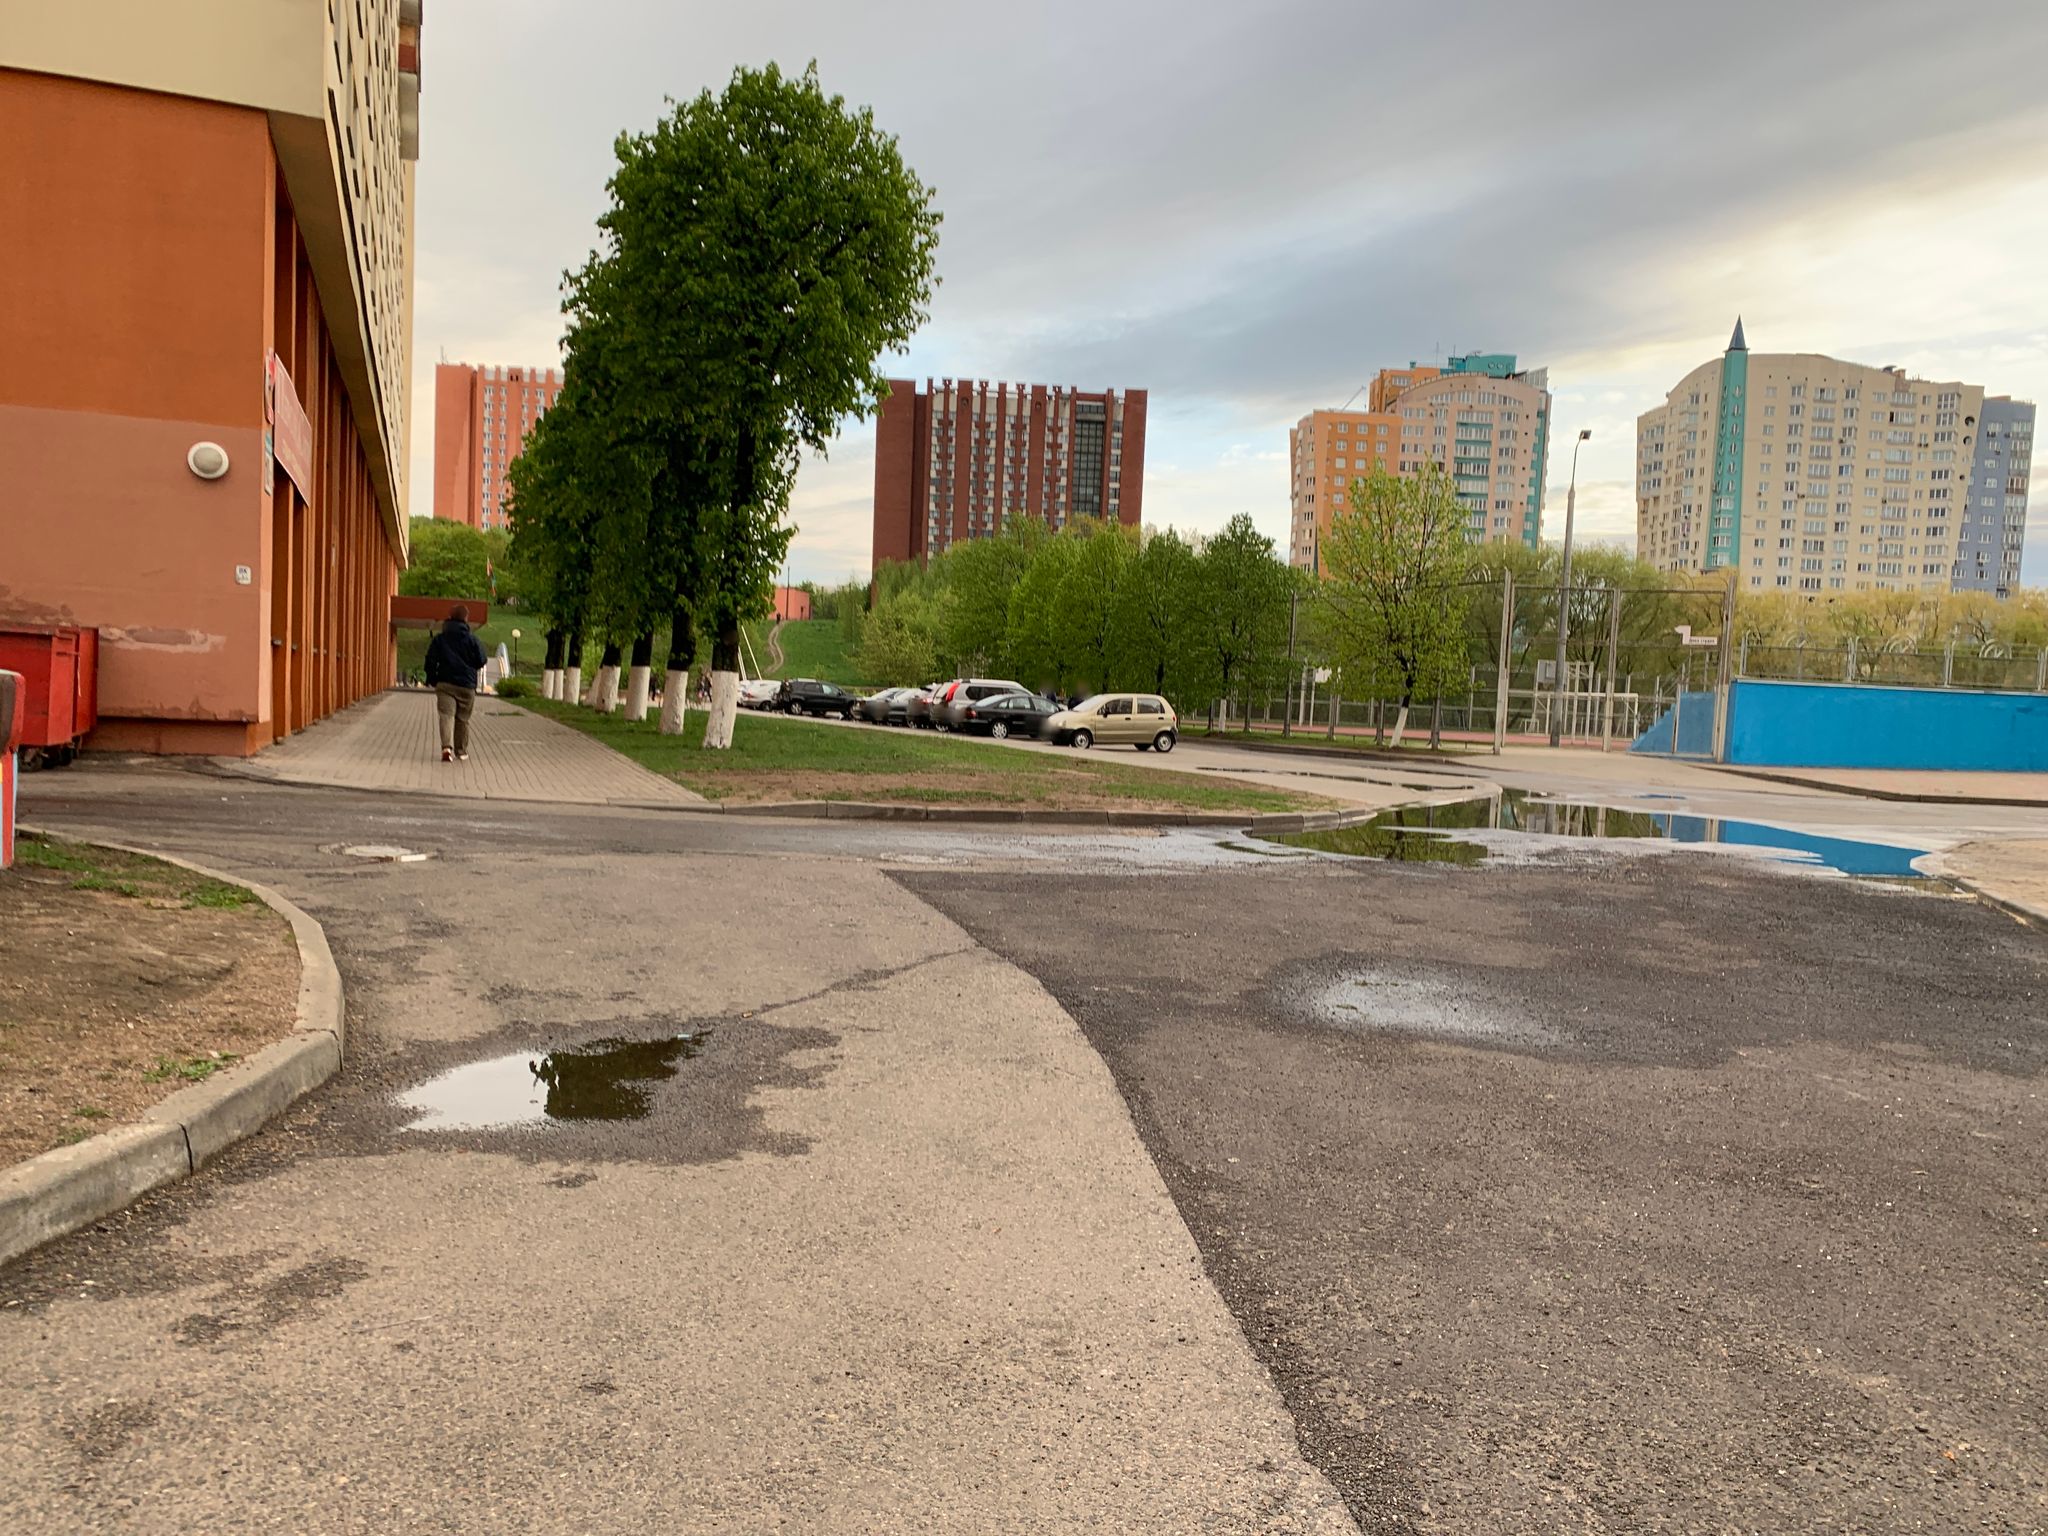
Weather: clear
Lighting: day
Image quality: good
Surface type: walking surface
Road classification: footway
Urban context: urban centre
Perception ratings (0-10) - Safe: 6.35, Lively: 7.03, Beautiful: 4.96, Boring: 6.24, Depressing: 3.52, Wealthy: 6.1